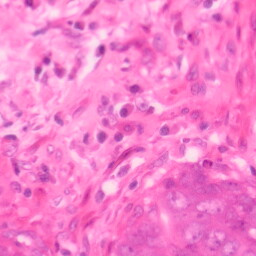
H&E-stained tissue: Colon